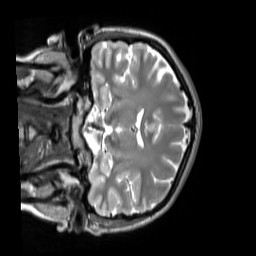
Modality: T2w
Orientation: coronal
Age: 25
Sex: female
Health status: ill
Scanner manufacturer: siemens
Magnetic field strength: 3 T
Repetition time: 2.8 s
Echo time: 0.326 s